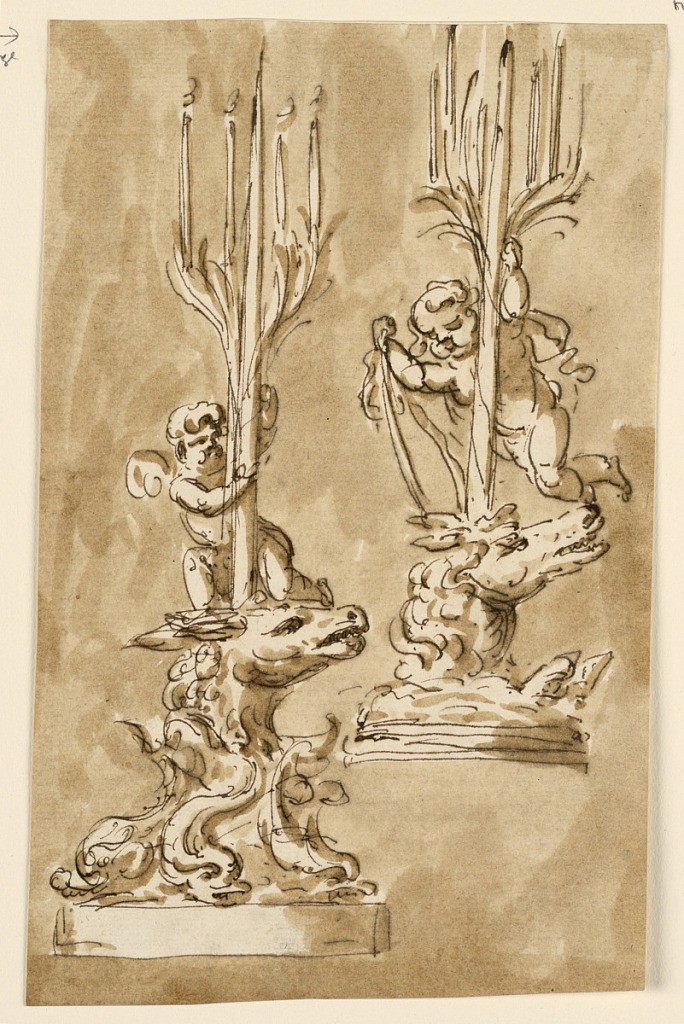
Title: Two candelsticks
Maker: Giuseppe Barberi, Italian, 1746–1809
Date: ca. 1780–1785
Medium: Pen and brown ink, brush and brown wash on off-white laid paper
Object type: Drawing
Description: At left: below is a plant. From a row of dolphins with upright tails springs the head of a horse, upon which a putto kneels, supporting a stem from which four leaves spring, each supporting a burning candle. At right: below is a round base. The head, the neck, and the fore-hoofs of a horse emerge from water. From the head springs a stem similar to the left one yet apparently with six branches. A flying putto leans his left hand against the stem and holds in his right hand what seems to be the reins. Colored background.